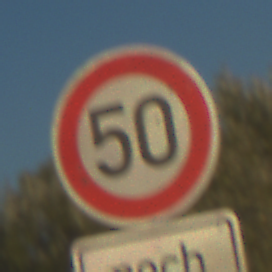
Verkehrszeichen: Geschwindigkeit50
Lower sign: LaengeEinerStrecke4
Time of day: SunriseSunset
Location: Outdoor (RoadRail)
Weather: Clear
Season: NotSpecified
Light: Natural